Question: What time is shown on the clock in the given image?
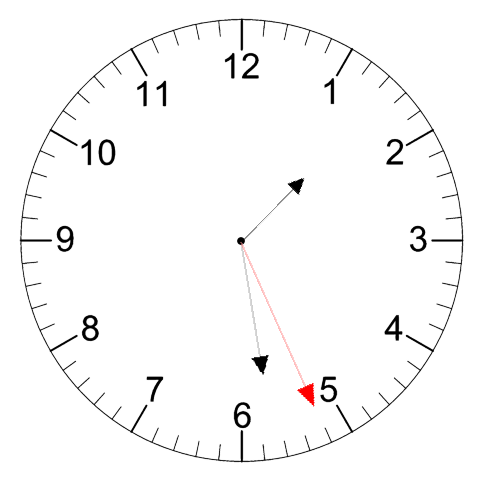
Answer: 01:28:26